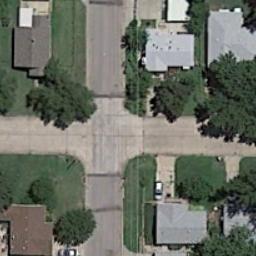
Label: intersection